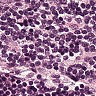
Metastatic tissue present: no